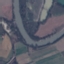
Land use / land cover: River